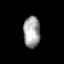
Tissue: lung
Cell type: Endothelial cells
Senescence score: 0.5605
Nuclear area (px): 516
Mean DAPI intensity: 161.316